Question: I have a JNLP file (say Test.jnlp). I have opened that file using AutoIt. My code for opening Test.jnlp file:
'''
$d = "D:\Ripon"
$f = "Test.jnlp"
Run("cmd /c " & " """ & $d & $f & """ ", "", @SW_HIDE)
'''
After opening .jnlp file a Login screen comes. My requirement is to type Username and Password -> Click Login button.
As I couldn't find the identity of elements (text fields, button) I failed to do that. Please help me.

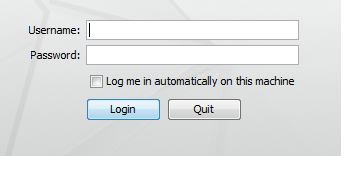
Answer: There are a few types of GUI that don't give you ids for controls, almost all Java toolkits are an example of that.
There are several methods of automating them still:
1. Assuming the window is always the same size (which is often a pretty safe assumption to make) then AutoIt will allow you to click the window at a given position, or send text just to that window. For example in the above case you could try the following code: ControlSend("Window Title", "", "", "MyUsername{TAB}MyPassword{ENTER}")
2. Another solution is using accessibility features. If you google 'autoit java accessibility bridge' I'm sure you'll get some results like this one. I've never tried this personally.
3. There is also a java access bridge no idea how this works either, but other people have been using it for a while.
As a last resort, you have to mimic user mouse and keyboard actions. This really isn't the best solution but at least you can be very sure it will work.